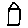
Label: house